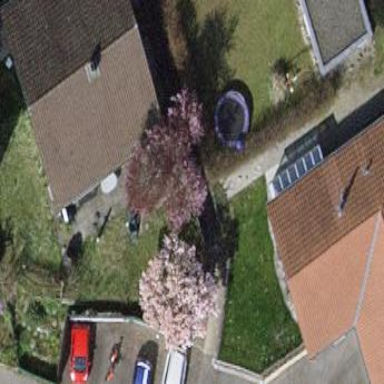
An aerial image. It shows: Simple house.